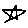
Label: star